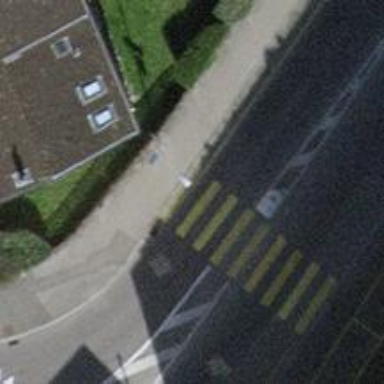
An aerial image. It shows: Marked road crossing.